Question: Count the number of objects in the diagram.
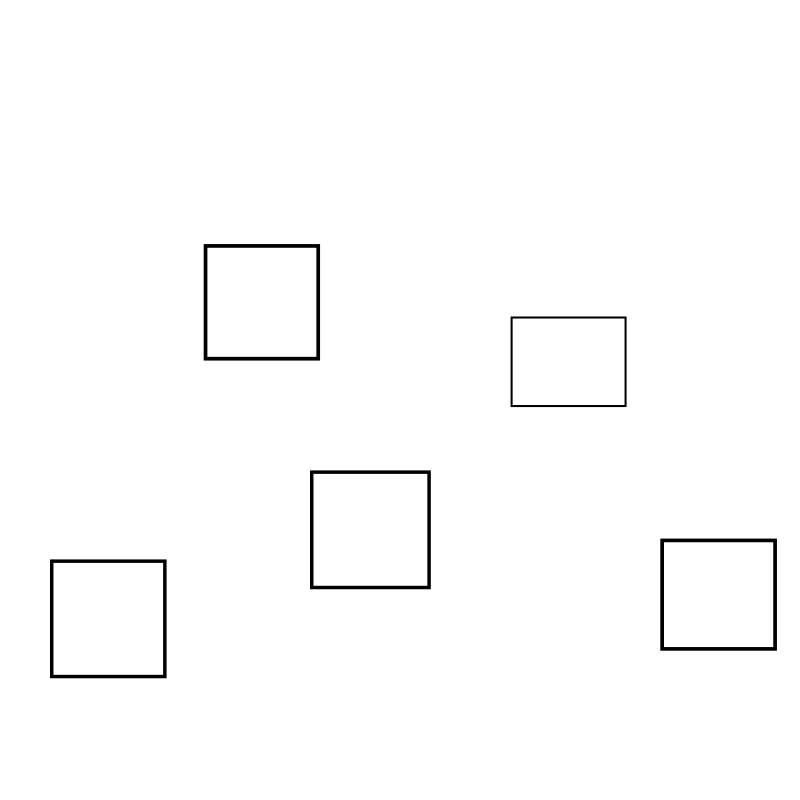
Answer: 5